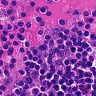
Metastatic tissue present: no